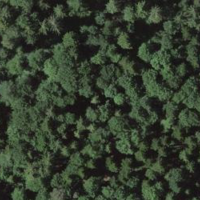
EUNIS habitat code: 44
Species observed at this site:
Lathyrus vernus